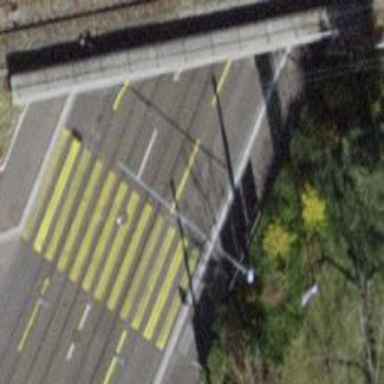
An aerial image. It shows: Uncontrolled zebra crossing with notable zebra markings.